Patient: sex F, age 68
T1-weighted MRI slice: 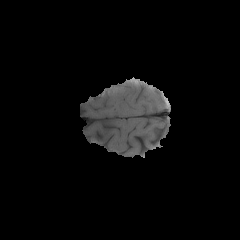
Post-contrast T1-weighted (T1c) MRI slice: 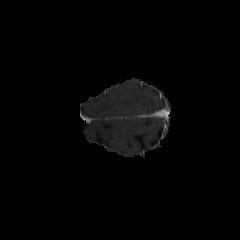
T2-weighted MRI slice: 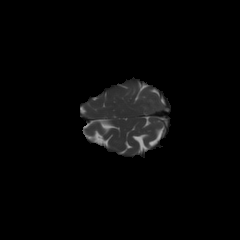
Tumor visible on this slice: yes
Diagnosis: Glioblastoma, IDH-wildtype
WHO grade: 4